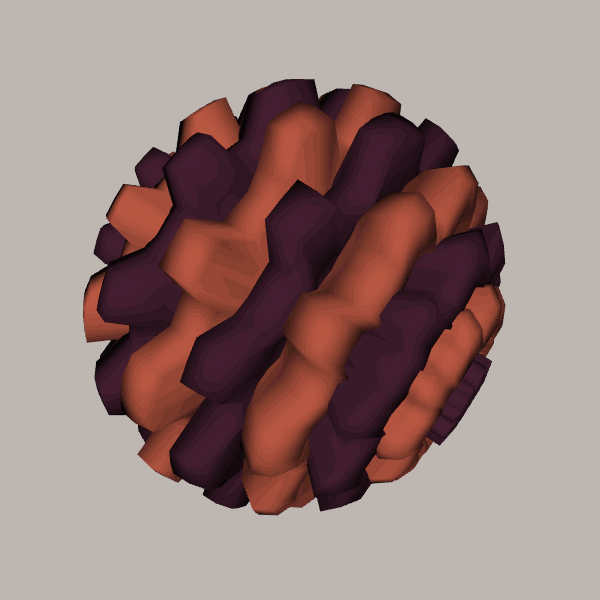
Background: light